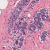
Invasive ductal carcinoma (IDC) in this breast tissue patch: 0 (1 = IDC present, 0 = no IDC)